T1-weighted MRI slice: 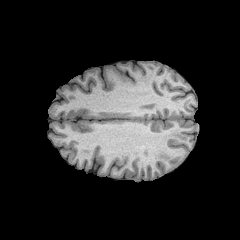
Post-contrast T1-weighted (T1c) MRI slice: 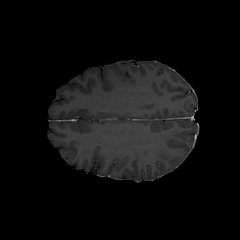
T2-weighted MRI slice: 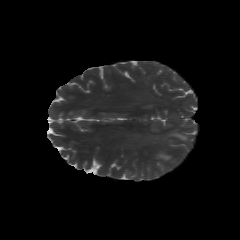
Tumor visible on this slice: yes